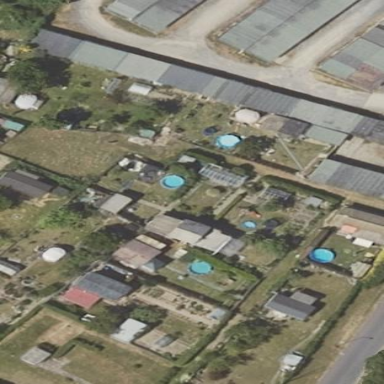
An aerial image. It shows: Area designated for allotments.